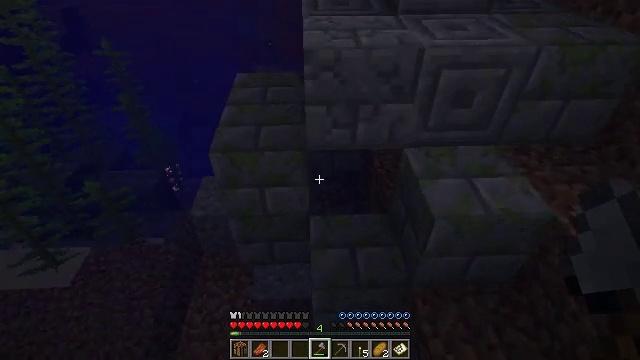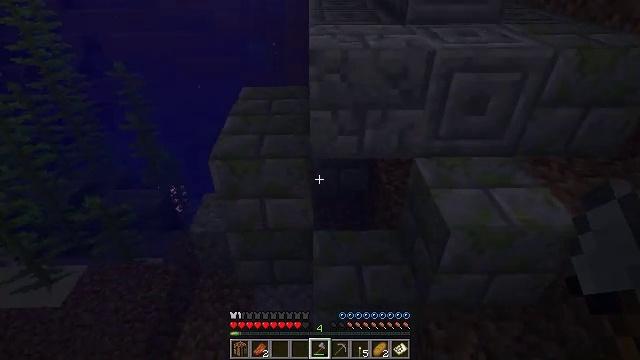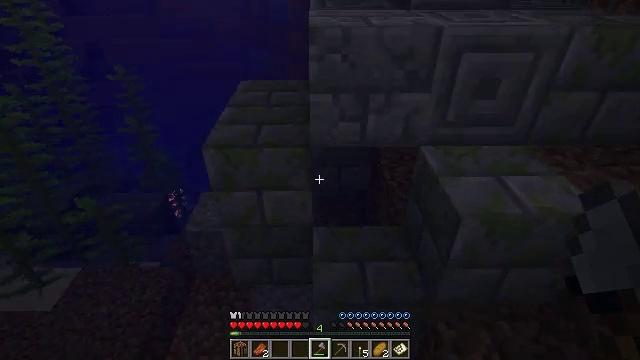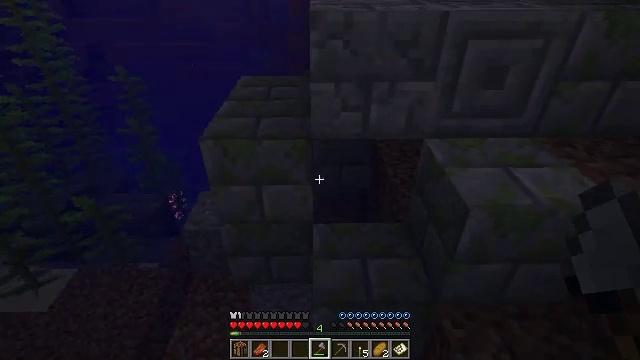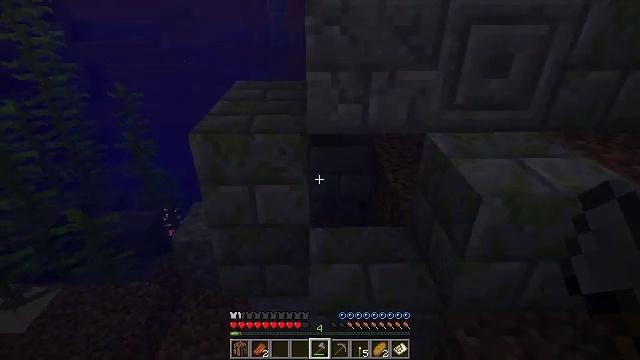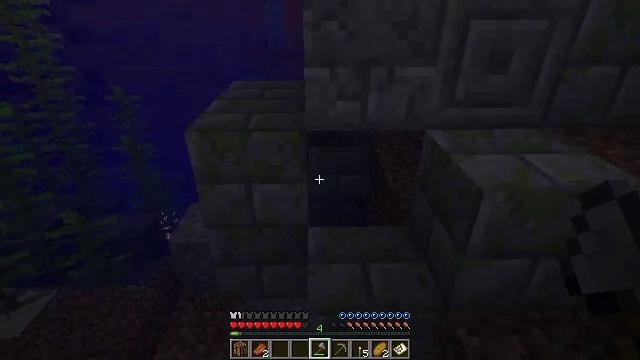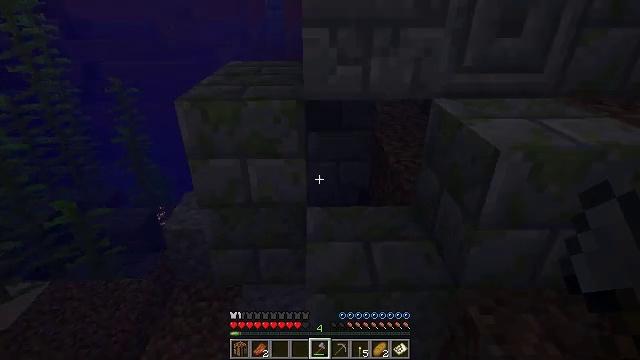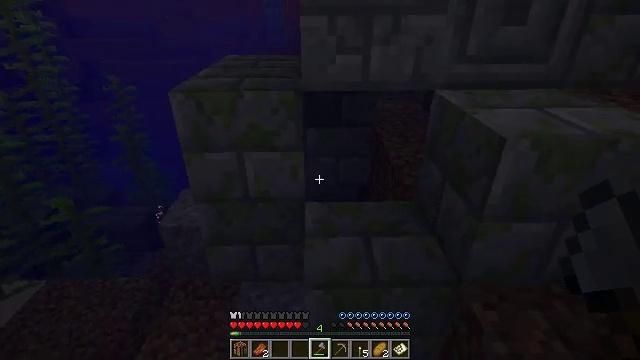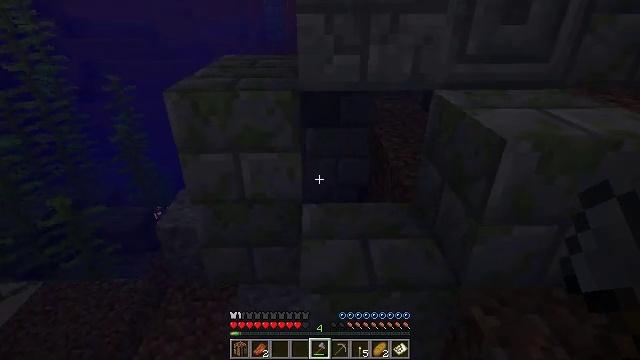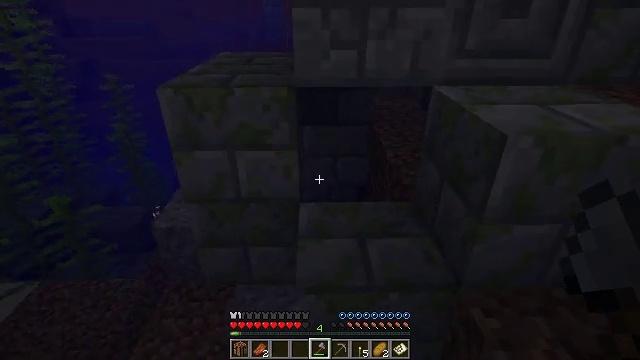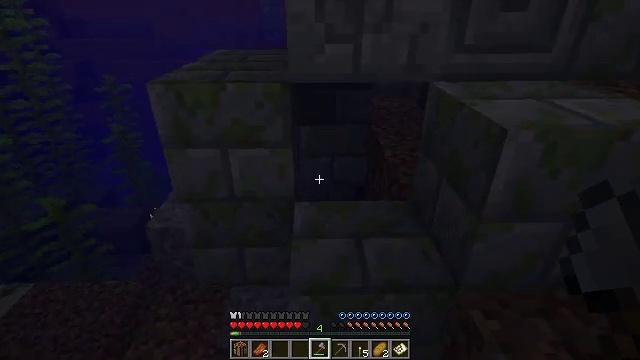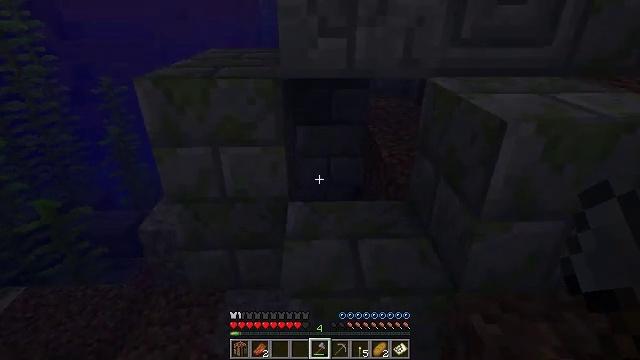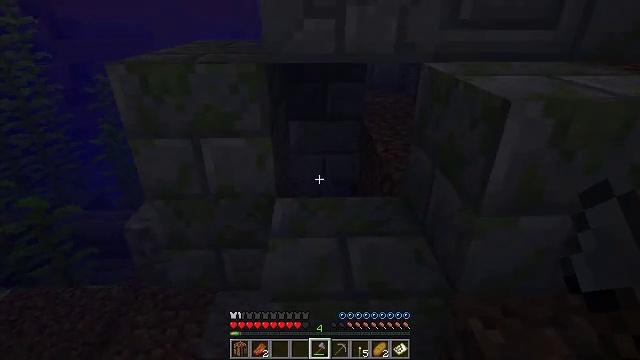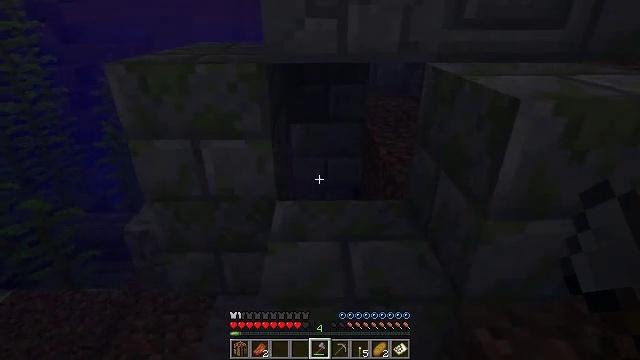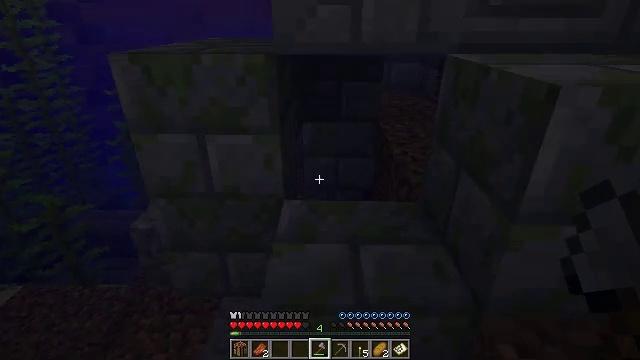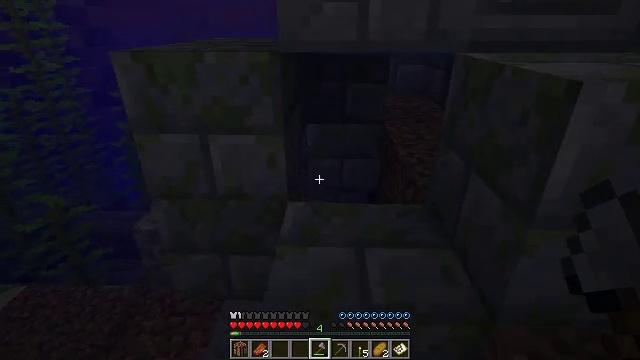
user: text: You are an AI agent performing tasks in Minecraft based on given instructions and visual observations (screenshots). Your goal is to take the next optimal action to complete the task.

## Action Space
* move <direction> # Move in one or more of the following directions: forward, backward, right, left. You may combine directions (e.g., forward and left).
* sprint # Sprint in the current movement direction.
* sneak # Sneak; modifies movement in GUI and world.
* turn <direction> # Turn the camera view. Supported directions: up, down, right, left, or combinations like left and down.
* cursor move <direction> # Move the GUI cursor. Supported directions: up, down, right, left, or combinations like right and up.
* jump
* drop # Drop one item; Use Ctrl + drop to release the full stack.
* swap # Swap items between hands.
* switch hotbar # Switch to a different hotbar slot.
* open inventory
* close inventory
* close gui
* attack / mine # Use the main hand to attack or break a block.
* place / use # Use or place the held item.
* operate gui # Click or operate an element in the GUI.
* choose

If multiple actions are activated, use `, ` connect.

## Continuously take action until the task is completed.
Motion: motion action
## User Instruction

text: Retrieve mossy stone bricks from a building.
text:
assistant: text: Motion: move forward, sneak, turn left and up
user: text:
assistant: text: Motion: move forward, sneak, turn up
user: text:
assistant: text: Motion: move forward, sneak
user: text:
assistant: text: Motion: move forward, sneak, turn up
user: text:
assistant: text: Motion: move forward, sneak
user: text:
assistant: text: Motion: move forward
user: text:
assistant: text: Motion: move forward and move right
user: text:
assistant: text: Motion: move forward and move right
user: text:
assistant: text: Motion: move forward and move right
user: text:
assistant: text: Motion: move forward and move right
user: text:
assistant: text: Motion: move forward and move right
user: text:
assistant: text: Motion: move forward
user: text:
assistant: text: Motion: move forward and move left
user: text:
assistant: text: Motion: move forward and move left, turn left
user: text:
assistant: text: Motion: move forward and move left
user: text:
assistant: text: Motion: move forward and move left, turn up
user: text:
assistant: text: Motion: move forward and move left, turn left
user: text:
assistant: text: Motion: move forward and move left, turn left
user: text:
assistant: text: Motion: move forward and move left, turn left
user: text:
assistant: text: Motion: move forward and move left, turn left
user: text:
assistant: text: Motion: move forward and move left, turn up
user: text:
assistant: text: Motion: move forward and move left
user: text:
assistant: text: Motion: move forward and move left, turn right and up
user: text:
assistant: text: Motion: move forward and move left, turn right and up
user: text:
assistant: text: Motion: move forward and move left, turn right and up
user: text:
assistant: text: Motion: move forward and move left, turn right and up
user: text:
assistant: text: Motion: move forward and move left, turn right and up
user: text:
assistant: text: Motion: move forward and move left, turn right
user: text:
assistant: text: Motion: move forward and move left
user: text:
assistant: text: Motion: move left